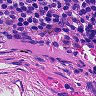
Metastatic tissue present: no